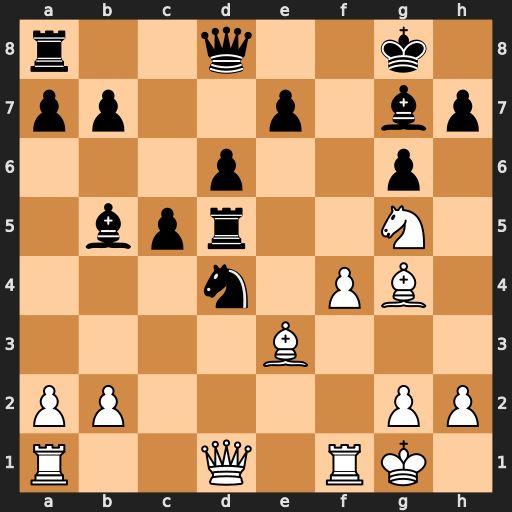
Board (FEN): r2q2k1/pp2p1bp/3p2p1/1bpr2N1/3n1PB1/4B3/PP4PP/R2Q1RK1
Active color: w
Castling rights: -
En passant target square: -
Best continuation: Be6+ Nxe6 Qxd5